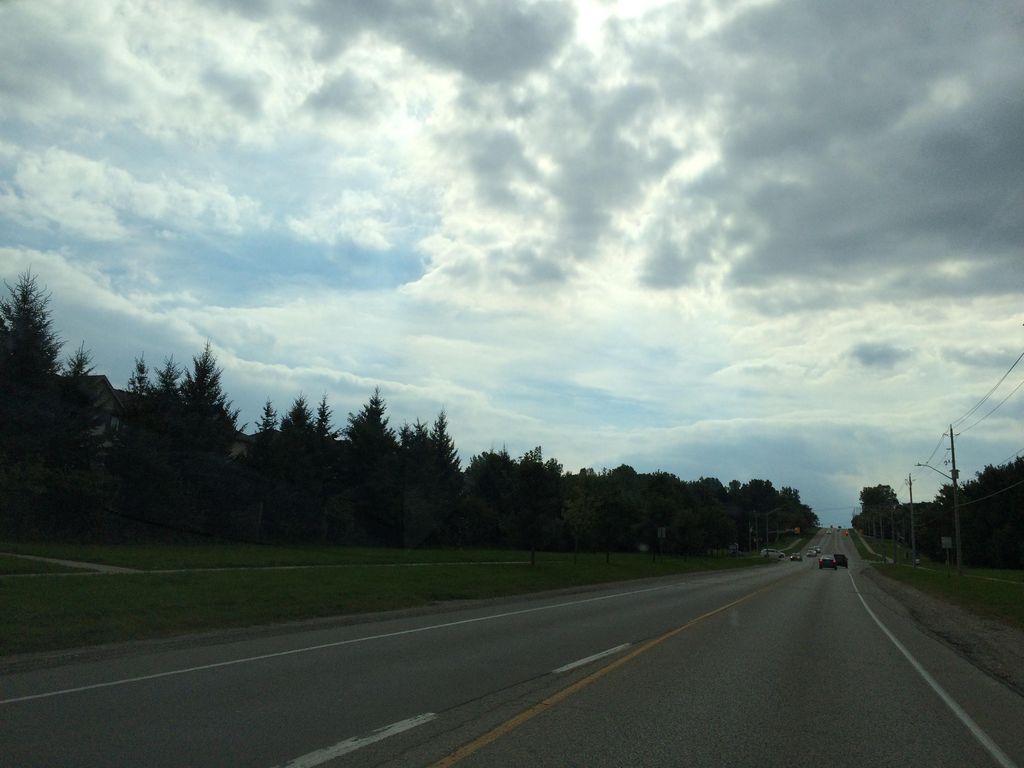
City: kitchener-waterloo